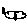
Label: fish